Question: I have a problem since 5.0.1 update. My activity on moto 360 not taking full screen (light sensor is not part of the activity) anymore and I have now this screen :

I try to add some flags :
'''
getWindow().addFlags(WindowManager.LayoutParams.FLAG_LAYOUT_IN_SCREEN);
getWindow().addFlags(WindowManager.LayoutParams.FLAG_LAYOUT_INSET_DECOR);
'''
Or
'''
getWindow().addFlags(WindowManager.LayoutParams.FLAG_LAYOUT_IN_OVERSCAN);
'''
or
'''
getWindow().addFlags(WindowManager.LayoutParams.FLAG_LAYOUT_NO_LIMIT);
'''
On my manifest :
'''
<activity
android:theme="@android:style/Theme.DeviceDefault.NoActionBar"
android:name=".activity.DreamActivity"
android:excludeFromRecents="true"
android:noHistory="true"
android:label="${watchfaceName}"
android:screenOrientation="reversePortrait">
<intent-filter>
<action android:name="android.intent.action.MAIN"/>
</intent-filter>
</activity>
'''
But no luck :( anyone have this problem ? Or even better a solution ? :)
Of course my activity layout is set to match_parent
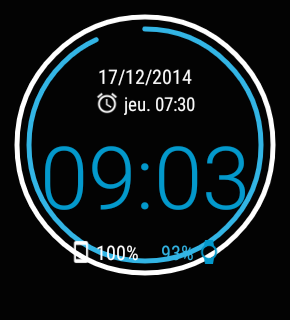
Answer: Here is my working solution, maybe there is a better way (maybe an android wear bug ?)...
I have my basic layout and add a rotation = 90
'''
<?xml version="1.0" encoding="utf-8"?>
<RelativeLayout xmlns:android="http://schemas.android.com/apk/res/android"
xmlns:custom="http://schemas.android.com/apk/res-auto"
android:background="@color/black"
android:id="@+id/main"
android:rotation="90"
android:padding="5dp"
android:gravity="center"
android:layout_width="match_parent"
android:layout_height="match_parent">
<com.jaumard.commonlibrary.views.DigitalClock
android:id="@+id/watchface"
custom:onWatch="true"
android:layout_width="match_parent"
android:layout_height="match_parent">
</com.jaumard.commonlibrary.views.DigitalClock>
<View
android:id="@+id/dim"
android:background="#AA000000"
android:layout_width="match_parent"
android:layout_height="match_parent"/>
</RelativeLayout>
'''
And on my Manifest I remove the previous 'android:screenOrientation="reversePortrait"'